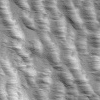
Atmospheric dust classification: not_dusty